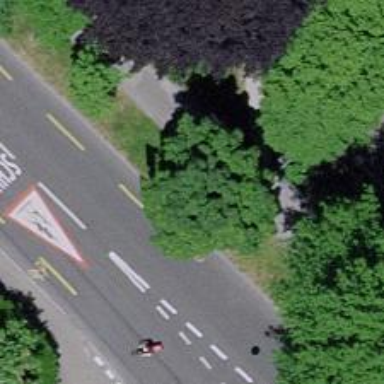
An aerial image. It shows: Avenue lined with trees.